Aerial crown-view tile of a tropical tree (Barro Colorado Island, Panama), acquired 20250915:
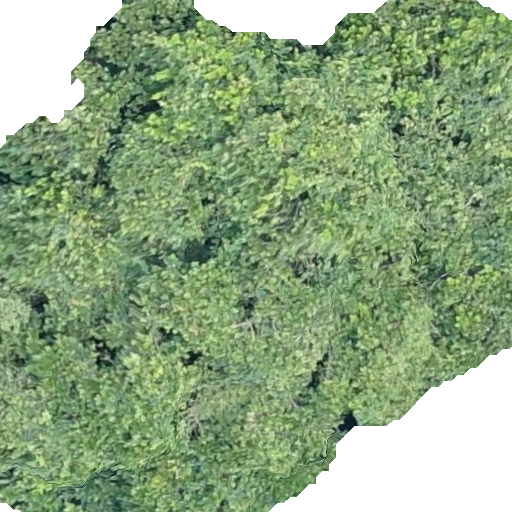
Species: Anacardium excelsum
GBIF accepted scientific name: Anacardium excelsum
Crown area: 358.307 m²